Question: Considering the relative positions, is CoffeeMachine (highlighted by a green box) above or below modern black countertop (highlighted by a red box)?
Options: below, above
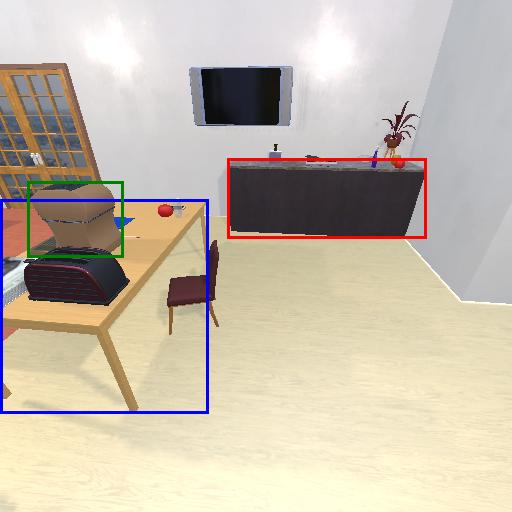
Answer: below